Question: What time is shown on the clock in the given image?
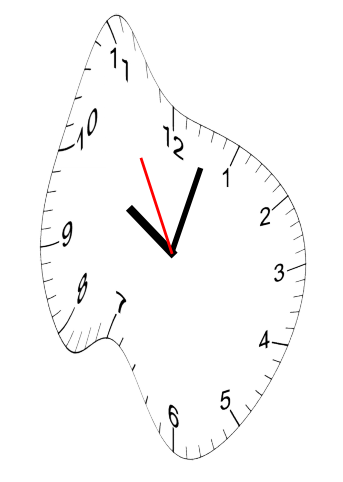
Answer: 10:02:55